Field crop: tomato
Growth stage: 2
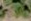
Species: solanum